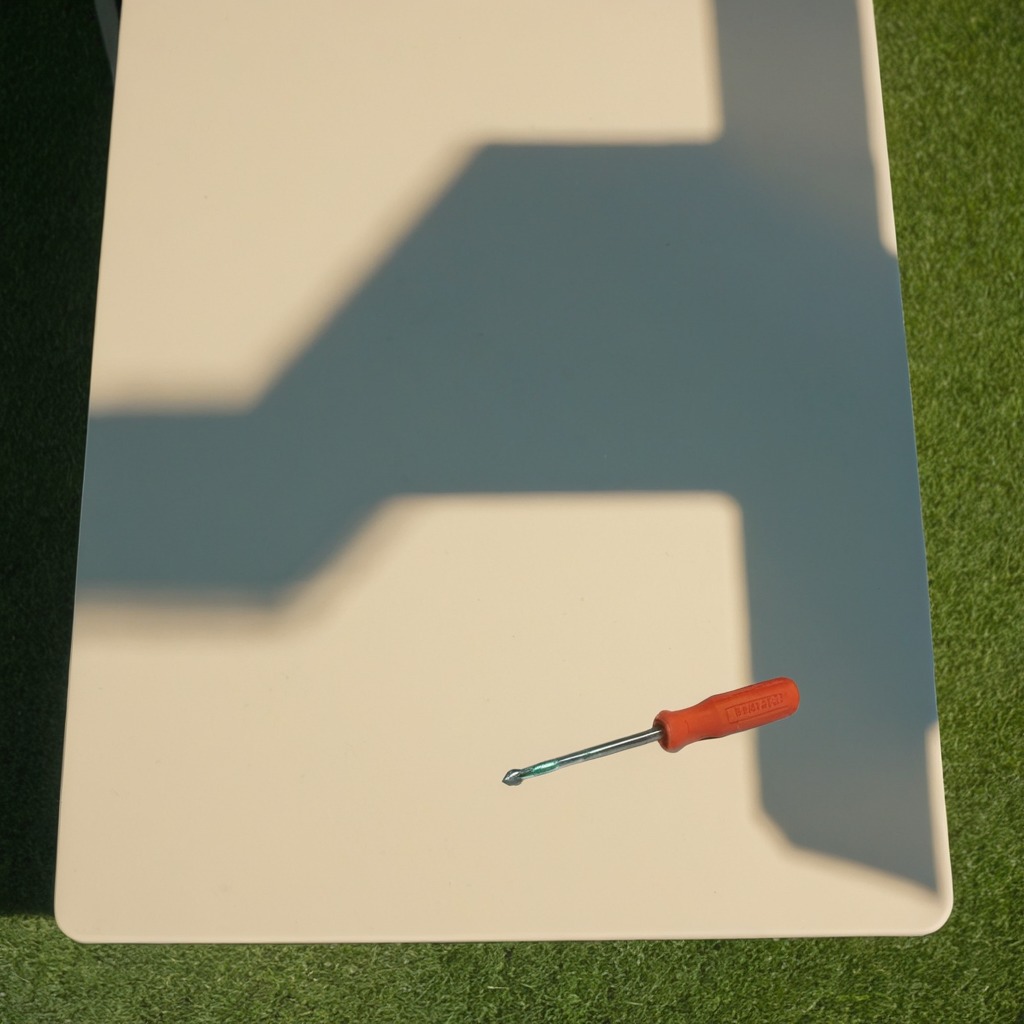
A screwdriver is lying on a clean utility table in a temporary outdoor tool station afternoon light present textured surface.